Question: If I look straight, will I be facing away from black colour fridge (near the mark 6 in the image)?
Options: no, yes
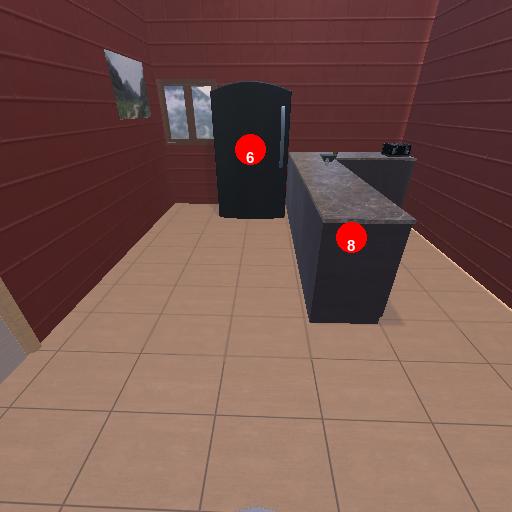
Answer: no